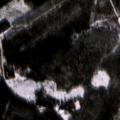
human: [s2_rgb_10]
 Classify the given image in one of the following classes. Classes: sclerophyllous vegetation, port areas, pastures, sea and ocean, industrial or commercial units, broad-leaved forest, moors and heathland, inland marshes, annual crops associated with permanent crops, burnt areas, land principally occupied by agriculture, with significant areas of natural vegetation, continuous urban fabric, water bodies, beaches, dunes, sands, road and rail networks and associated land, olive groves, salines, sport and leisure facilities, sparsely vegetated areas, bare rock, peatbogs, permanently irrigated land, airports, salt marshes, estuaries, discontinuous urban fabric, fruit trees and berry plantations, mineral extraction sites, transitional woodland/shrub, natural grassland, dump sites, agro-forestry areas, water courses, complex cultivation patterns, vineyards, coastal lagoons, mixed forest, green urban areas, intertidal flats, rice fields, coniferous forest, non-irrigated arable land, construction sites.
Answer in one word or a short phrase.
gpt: coniferous forest, transitional woodland/shrub, inland marshes